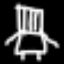
Label: chair